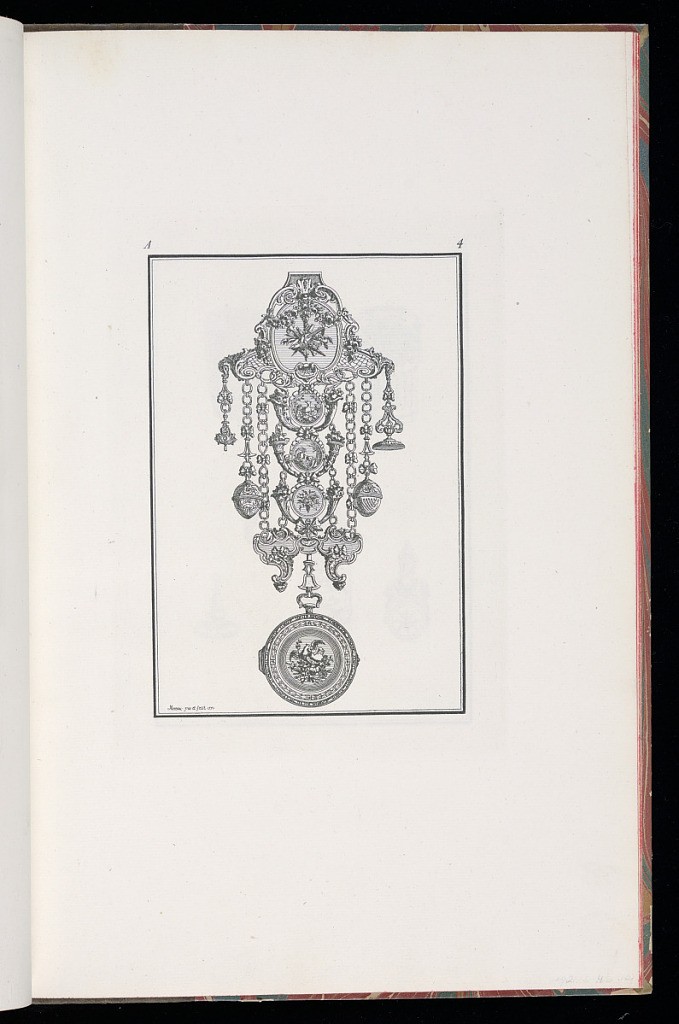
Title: Chatelaine Design
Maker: Pierre Moreau, French, 1722 – 1798
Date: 1771
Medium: Etching and engraving on laid paper
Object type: Print
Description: Within a double-lined frame, a design for a chatelaine, with medallions, chains with a seal, egg-shaped charm and a round watchcase decorated with birds, flowers, and bands. The upper section of the chatelaine is decorated with a framed cartouche featuring a trophy of musical instruments and ornamented with a hanging garland of flowers, surrounded by fleurons, ‘rocaille' scrolls, acanthus leaves, bows, shells, and a scale pattern, The three hanging medallions feature flowers, a bird, and a dog, each framed by two cornucopias. The plate is signed, numbered, and dated.